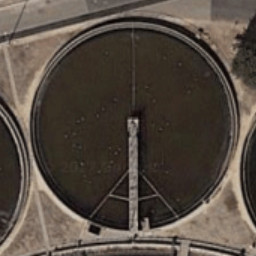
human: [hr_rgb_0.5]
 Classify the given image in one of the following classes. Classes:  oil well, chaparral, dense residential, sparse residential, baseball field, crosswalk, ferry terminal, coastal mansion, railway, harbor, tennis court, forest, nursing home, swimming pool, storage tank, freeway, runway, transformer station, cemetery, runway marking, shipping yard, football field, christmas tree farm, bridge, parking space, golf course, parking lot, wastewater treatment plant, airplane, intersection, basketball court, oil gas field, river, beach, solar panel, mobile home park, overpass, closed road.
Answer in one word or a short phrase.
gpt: wastewater treatment plant